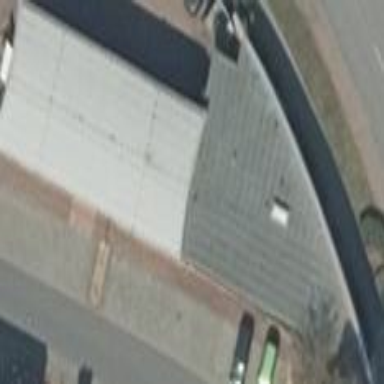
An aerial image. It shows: Commercial building that serves as ambulance station.